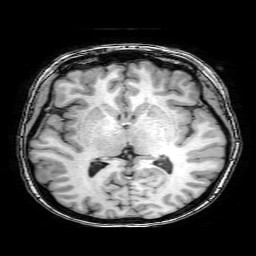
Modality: T1w
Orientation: coronal
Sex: female
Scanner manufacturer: philips
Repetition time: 0.008134 s
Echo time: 0.00372 s